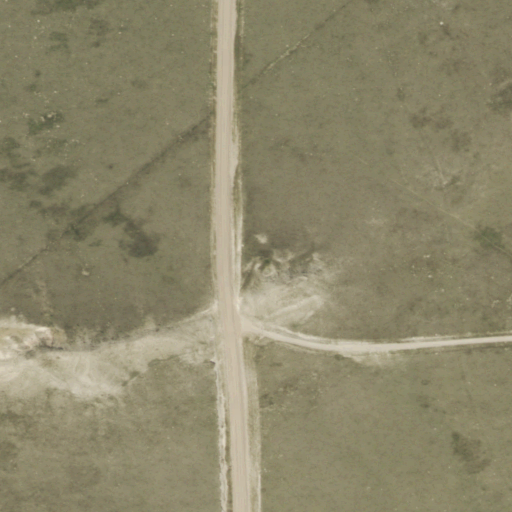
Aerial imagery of mountain in Colorado named Molly and Mable containing grassland, low intensity development, open development, and medium intensity development